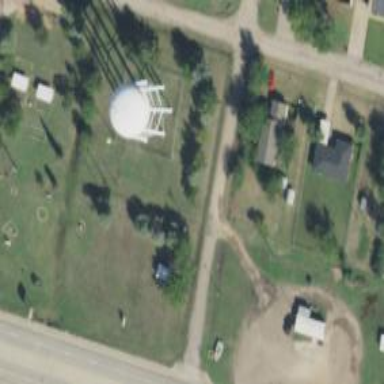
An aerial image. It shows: Water tower that is man-made.